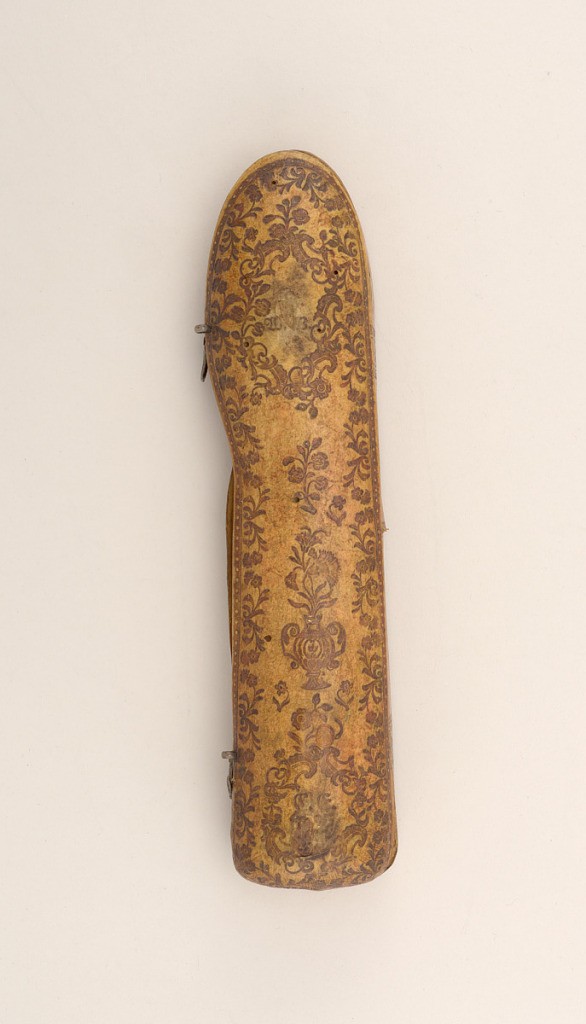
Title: case
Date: ca. 1790
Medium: wood, leather, silver
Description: Box for three implements, follows the shape of a spoon. Lid attached to bottom, two hooks and hinges on the front. Top of lid decorated with stamped floral motif. Two cartouches with illegible monograms, a vase with a flower in the centre of the top. Traces of gold. Inside of box covered with suede.